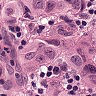
Metastatic tissue present: yes